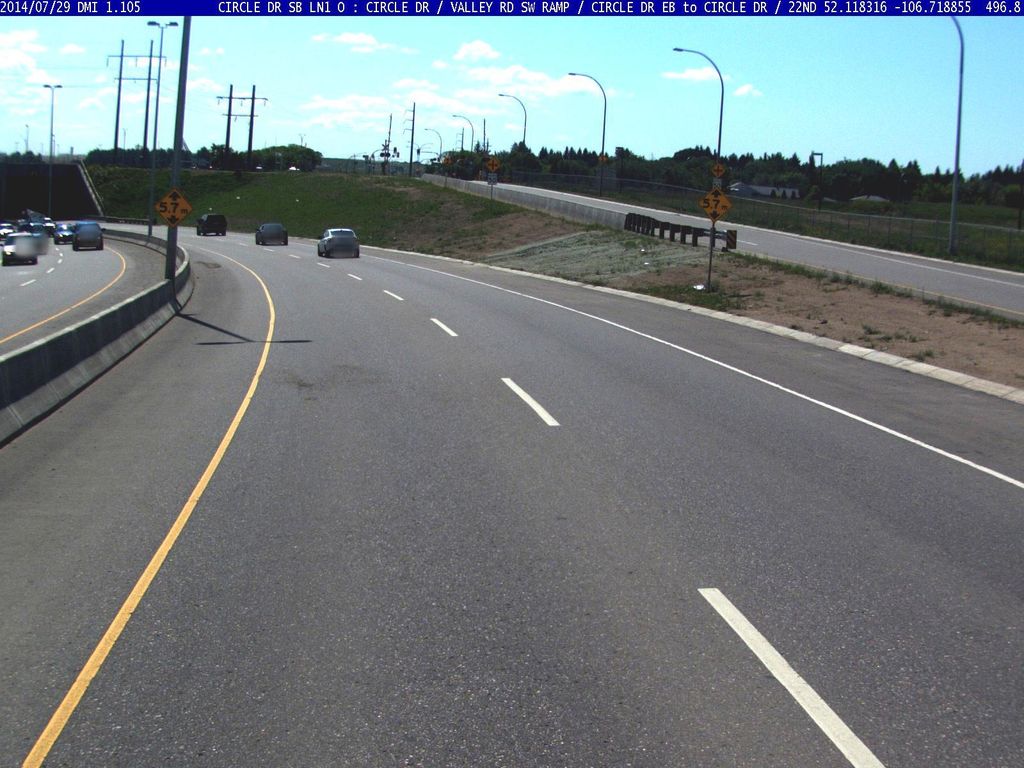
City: saskatoon